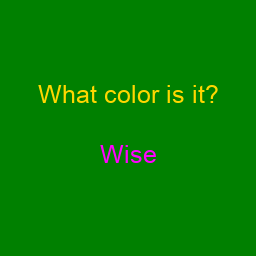
Color: magenta
Background color: green
Question text color: gold